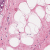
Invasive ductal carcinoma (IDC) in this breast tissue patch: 0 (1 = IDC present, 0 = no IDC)